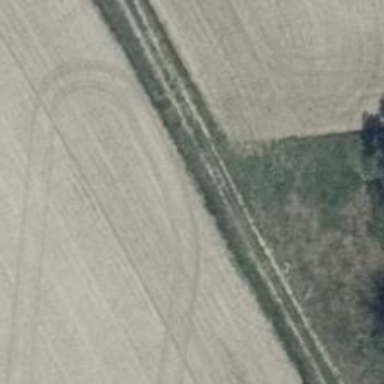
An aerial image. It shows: Grass track.